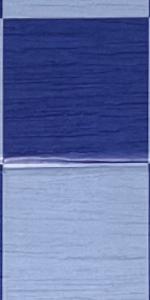
Label: Empty